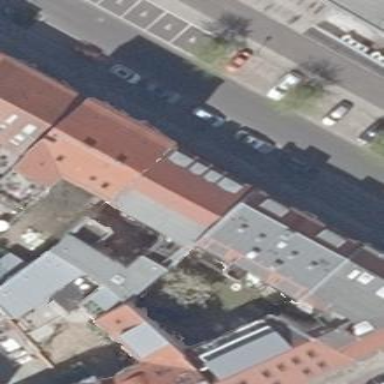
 housing apartments. It has gabled roof made of red roof tiles."